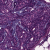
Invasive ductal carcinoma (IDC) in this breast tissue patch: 1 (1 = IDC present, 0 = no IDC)